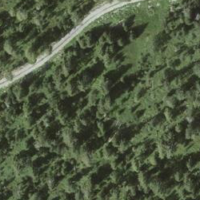
EUNIS habitat code: 43
Species observed at this site:
Vaccinium myrtillus